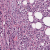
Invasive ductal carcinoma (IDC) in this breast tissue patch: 1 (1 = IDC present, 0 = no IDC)